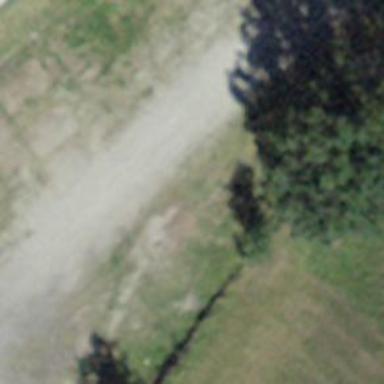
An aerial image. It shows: Unpaved service road used as parking aisle.